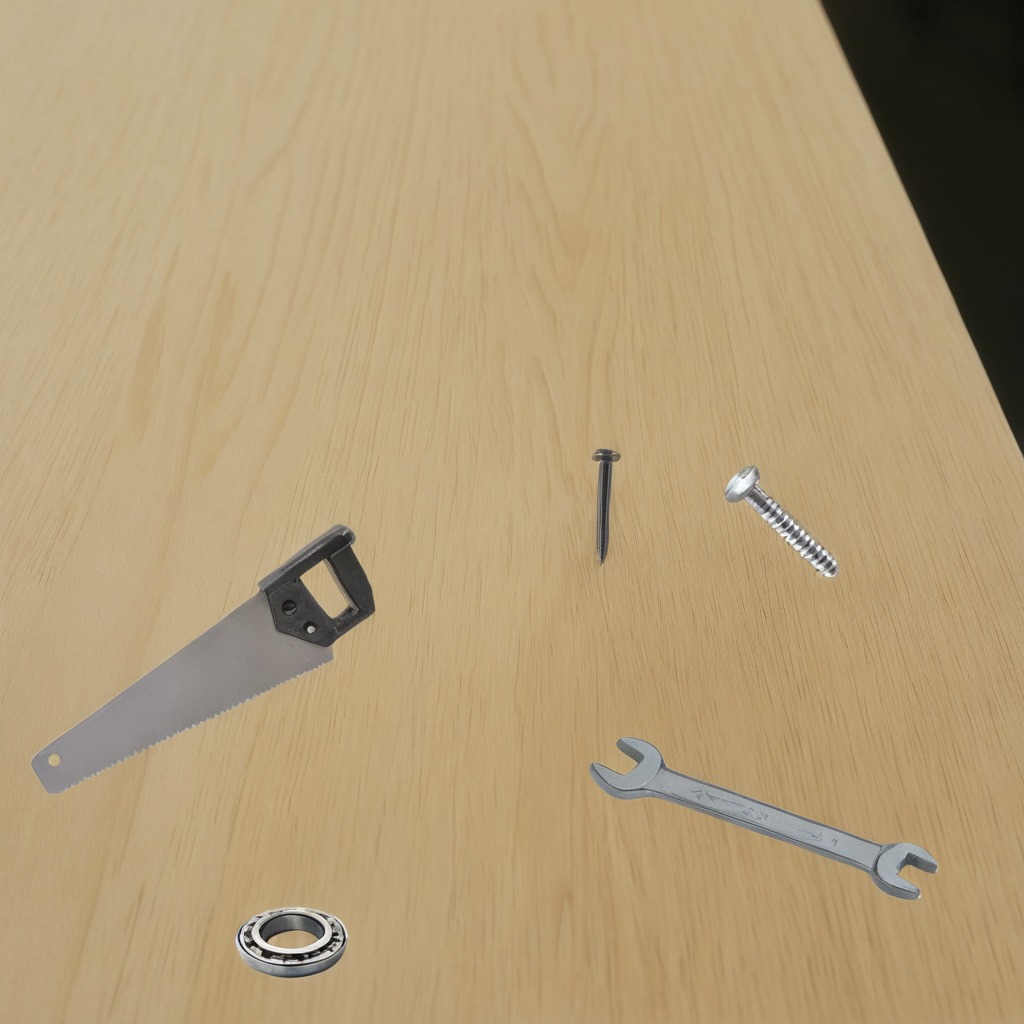
A ball bearing, a machine screw, an iron nail, a saw, and a wrench are lying on the plywood surface in a paint workshop.